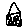
Label: house